Question: What does a Flat Object mean in the Pole Position Client Server Model benchmarks (see picture below)?

I am trying to figure out which benchmarks I should look at for a small and simple web application... should I be looking at the Flatobject benchmarks? Benchmarks doc found at <URL>
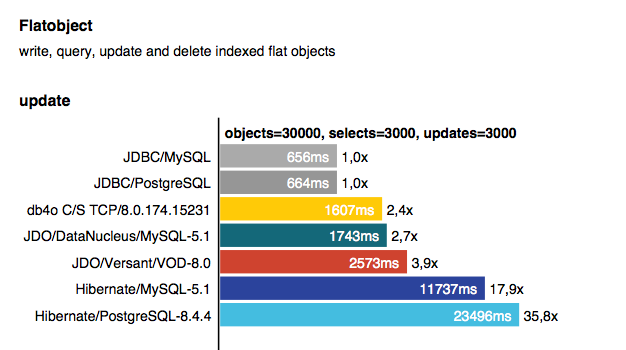
Answer: Given that the other tests of the benchmark test
- - -
I would say that a flat object is an object with no relation to any other entity/table, and which directly extends 'java.lang.Object'.